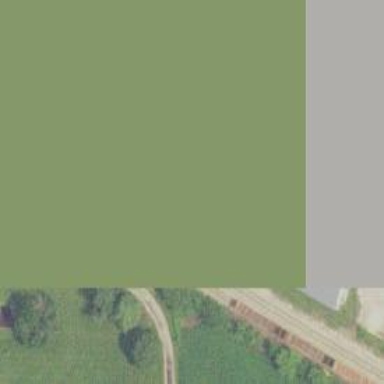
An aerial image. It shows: Railway siding with rails.